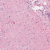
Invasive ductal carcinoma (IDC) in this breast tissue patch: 0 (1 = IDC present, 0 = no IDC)